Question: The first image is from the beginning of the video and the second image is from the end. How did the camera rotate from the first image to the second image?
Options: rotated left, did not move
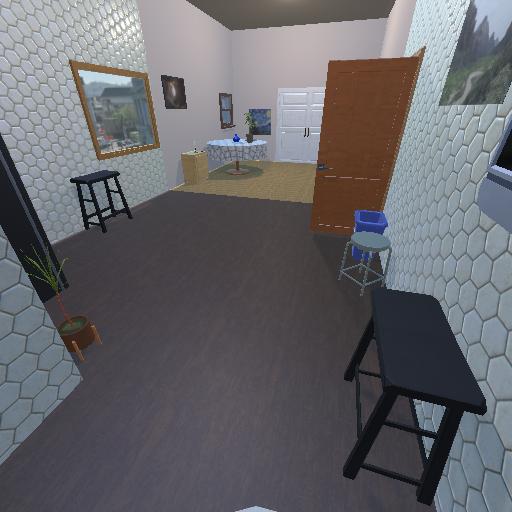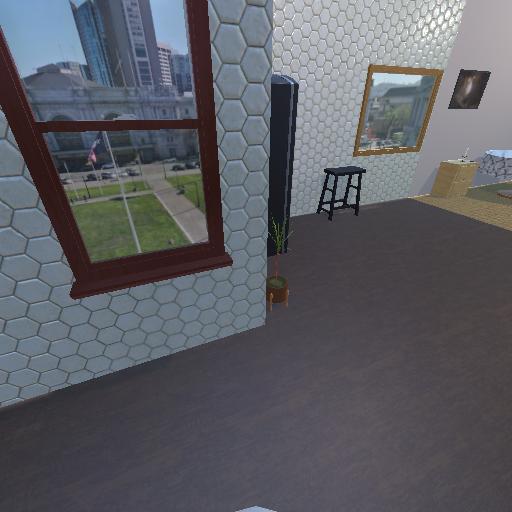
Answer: rotated left